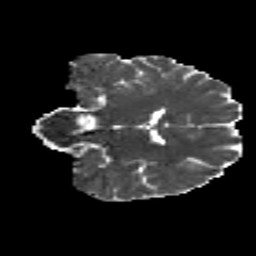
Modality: MD
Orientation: coronal
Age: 18
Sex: male
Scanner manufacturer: siemens
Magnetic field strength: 3 T
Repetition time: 8.8 s
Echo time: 0.085 s